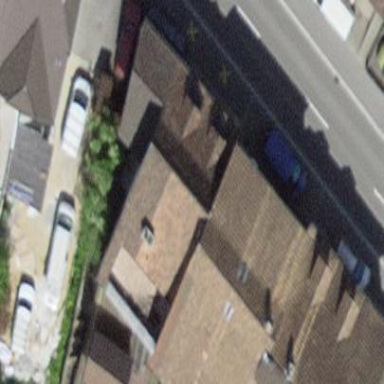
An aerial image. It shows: Hardware shop inside building.